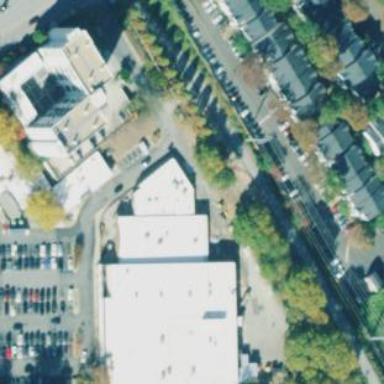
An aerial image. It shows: Mall building.